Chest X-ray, PA view. Patient: 44 years old, sex M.
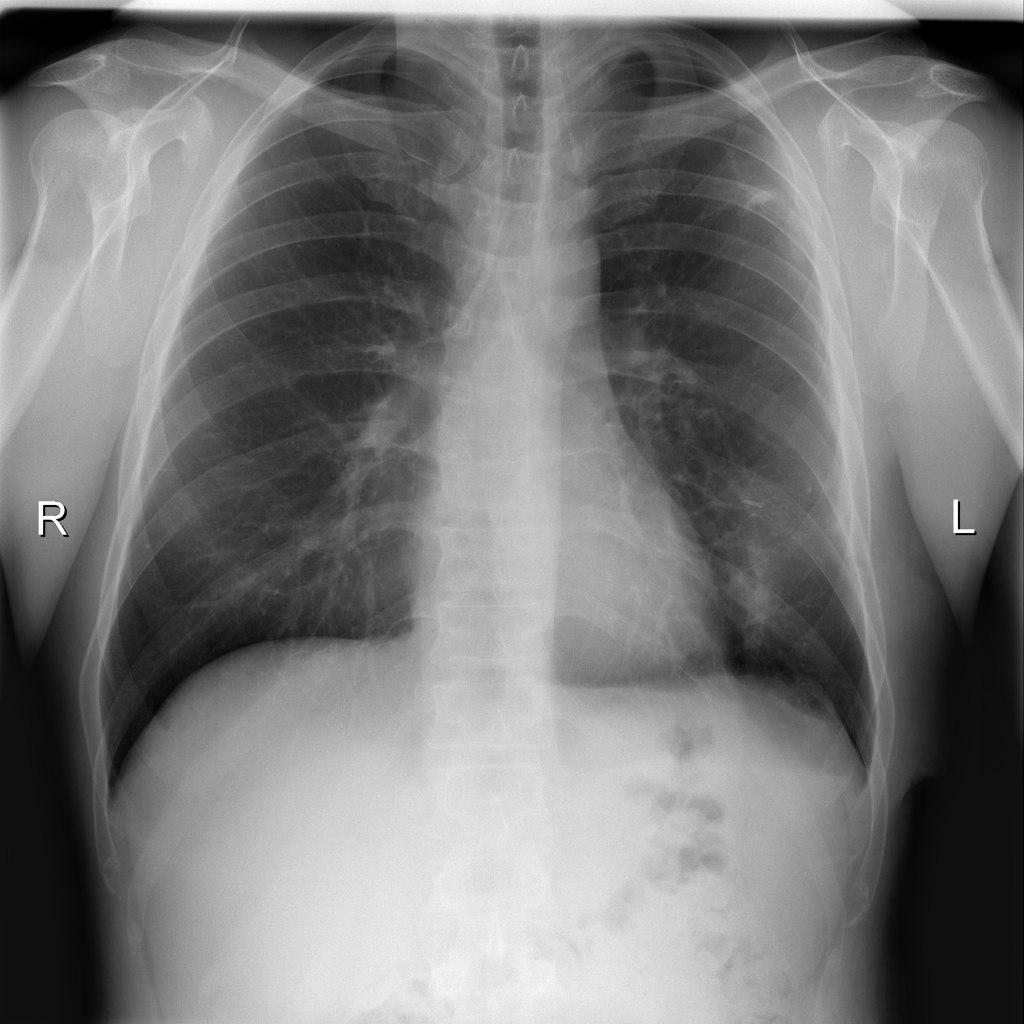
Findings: No Finding